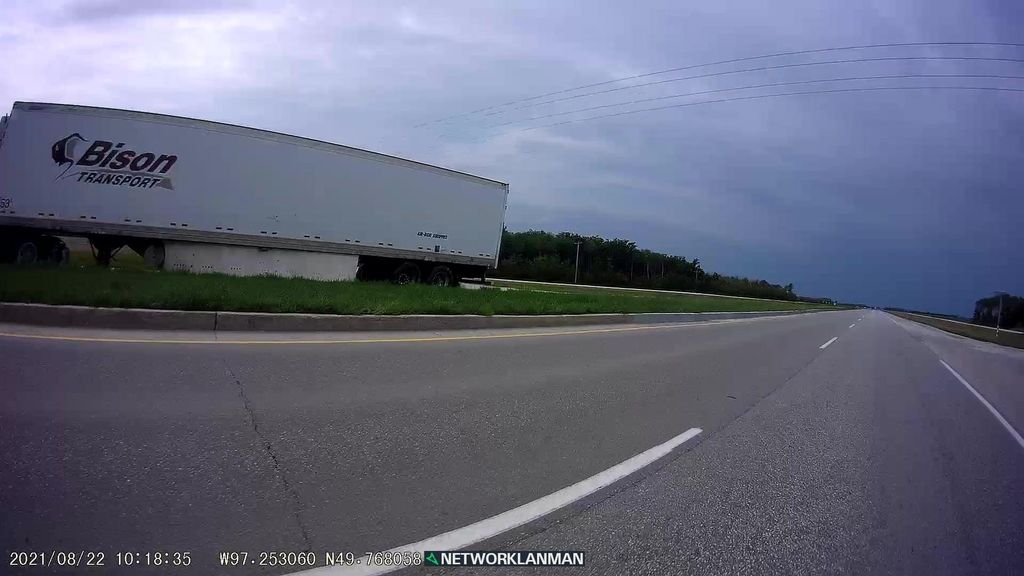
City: winnipeg